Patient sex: M
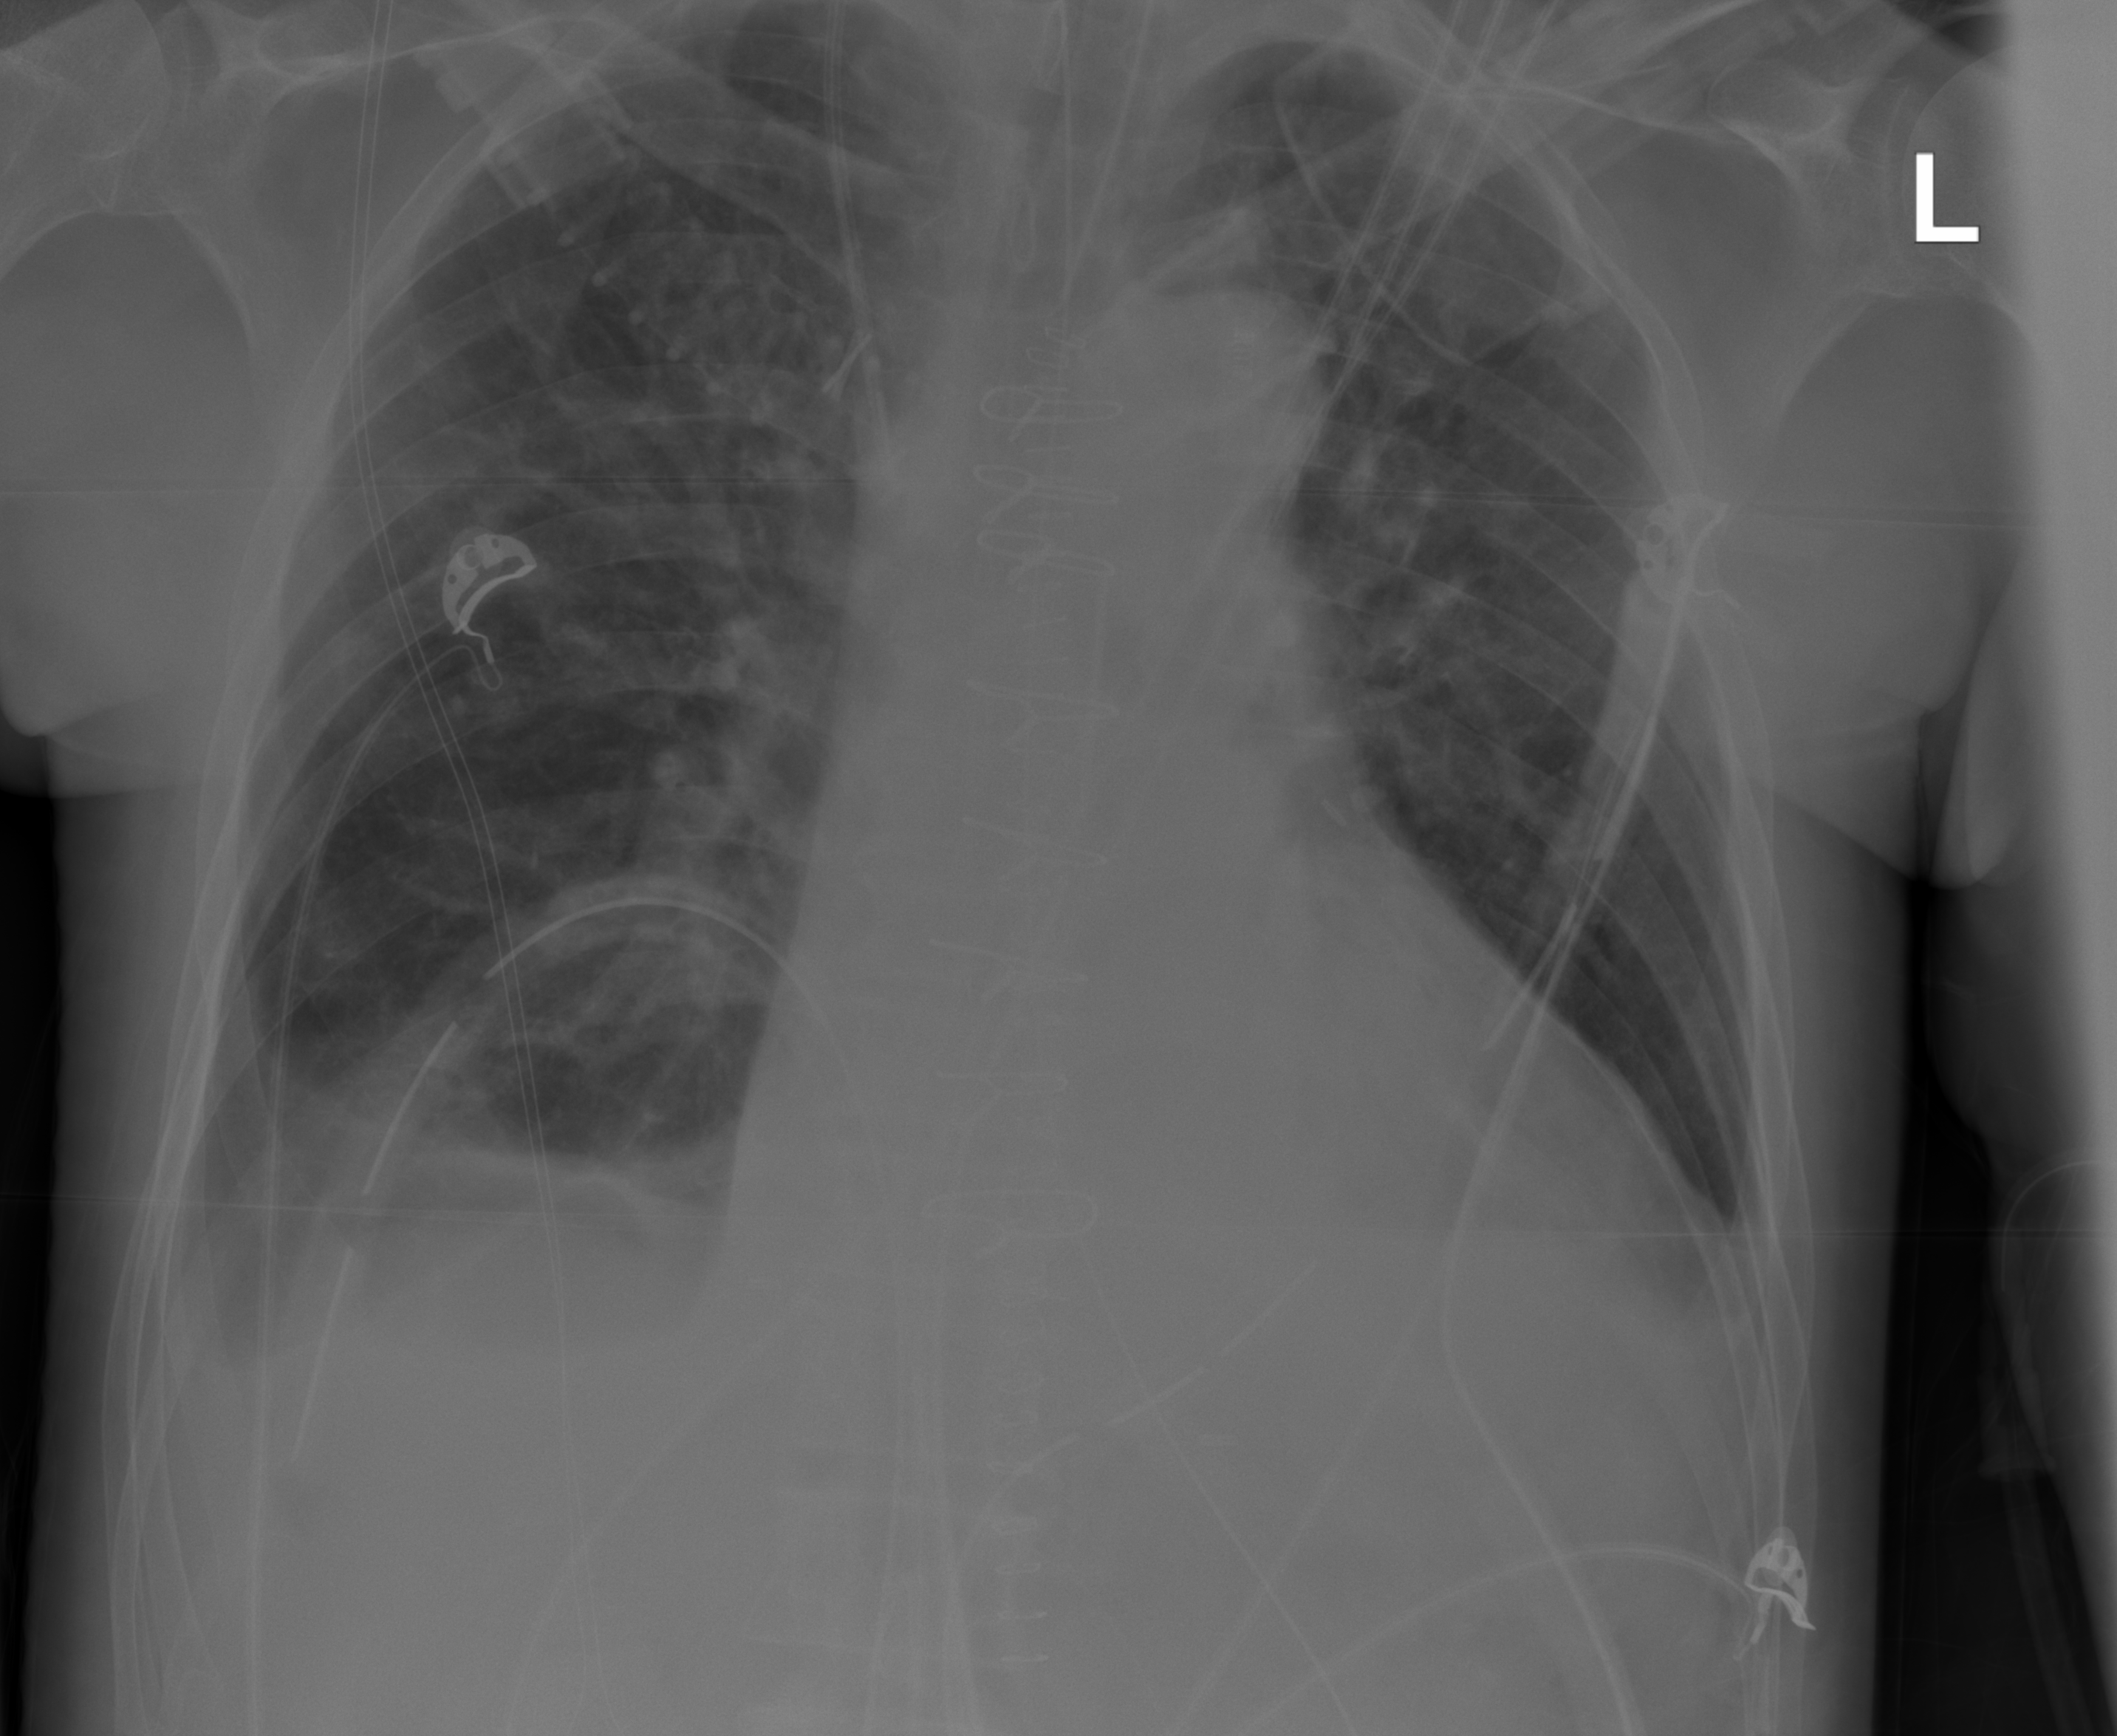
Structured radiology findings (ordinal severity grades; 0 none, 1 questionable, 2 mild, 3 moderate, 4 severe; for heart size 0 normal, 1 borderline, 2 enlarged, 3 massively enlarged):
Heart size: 2
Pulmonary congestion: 2
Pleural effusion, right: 1
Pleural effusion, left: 0
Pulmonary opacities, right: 0
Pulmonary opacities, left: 0
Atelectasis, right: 2
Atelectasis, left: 2